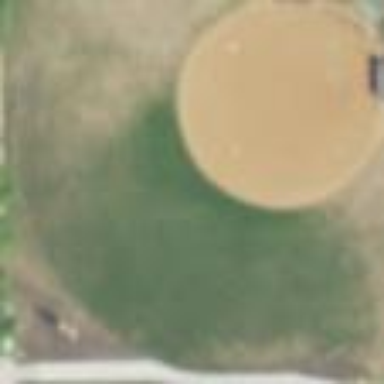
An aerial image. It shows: Baseball pitch for leisure land.